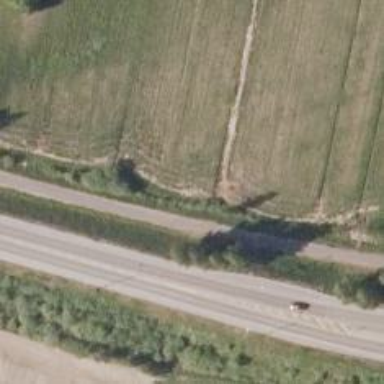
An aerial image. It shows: Cycleway.